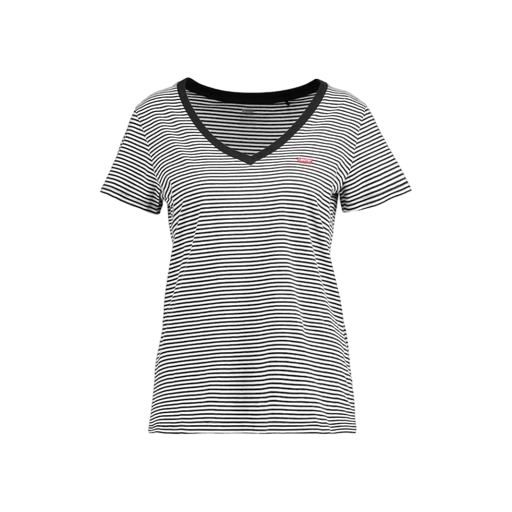
black women's striped t-shirt, black geo-print t-shirt only macy, black plus size printed t-shirt only macy, white background